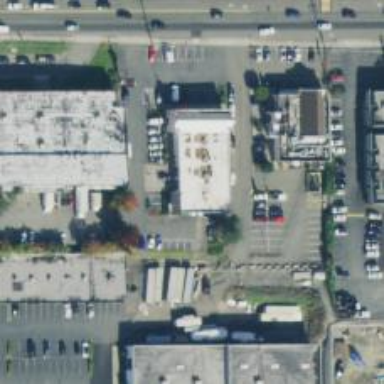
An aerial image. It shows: Clinic building.